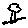
Label: tree